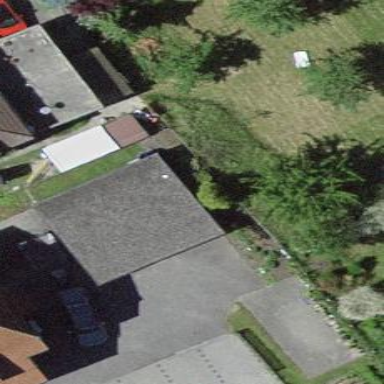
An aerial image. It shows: View of roof of building.